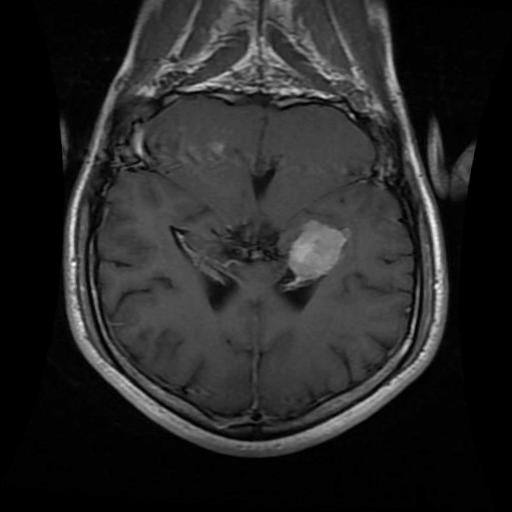
Label: meningioma